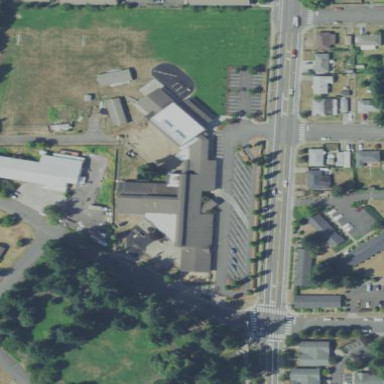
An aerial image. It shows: School.